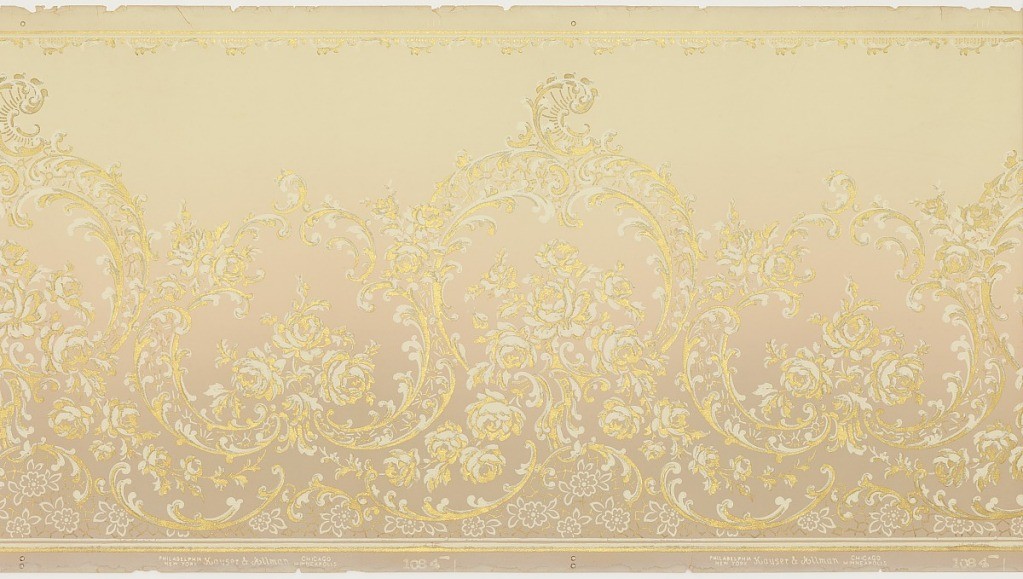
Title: Frieze
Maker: Kayser & Allman
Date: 1905–1915
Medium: Machine-printed paper
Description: Repeating design of large medallions composed of scrolls. Asymmetrical arrangement in Rococo style. Narrow band of scrolling motfs along top edge. Background shades from light at the top to darker at the bottom. Printed in white and metallic gold on an off-white or tan ground.